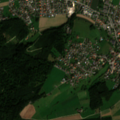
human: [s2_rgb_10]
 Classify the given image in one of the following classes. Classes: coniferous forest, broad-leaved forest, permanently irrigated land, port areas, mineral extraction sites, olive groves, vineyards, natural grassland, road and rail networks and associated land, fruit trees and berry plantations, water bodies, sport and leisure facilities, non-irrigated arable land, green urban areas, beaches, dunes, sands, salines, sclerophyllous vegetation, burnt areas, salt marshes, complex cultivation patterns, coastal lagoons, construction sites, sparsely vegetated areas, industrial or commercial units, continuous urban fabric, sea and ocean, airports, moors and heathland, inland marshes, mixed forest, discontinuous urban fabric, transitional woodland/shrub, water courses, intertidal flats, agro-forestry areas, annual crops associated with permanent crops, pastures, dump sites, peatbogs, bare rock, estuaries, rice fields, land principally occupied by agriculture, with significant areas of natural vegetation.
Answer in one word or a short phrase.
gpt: discontinuous urban fabric, non-irrigated arable land, broad-leaved forest, mixed forest